Field crop: tomato
Growth stage: 1
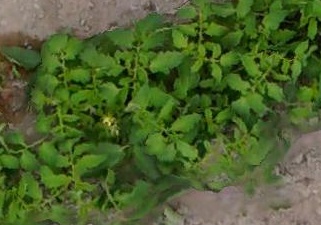
Species: tomato